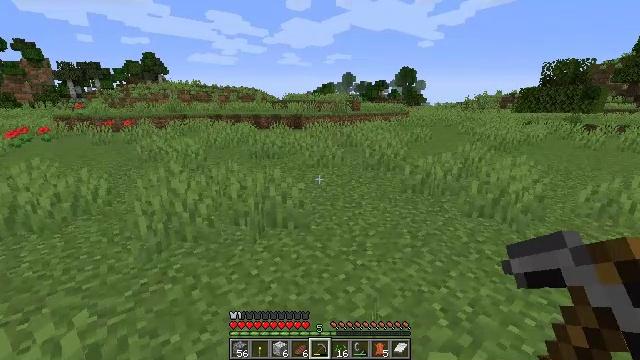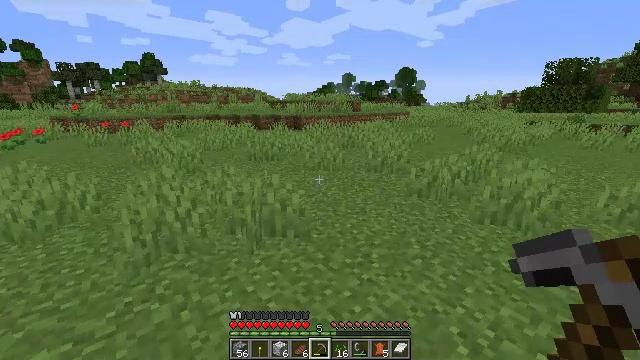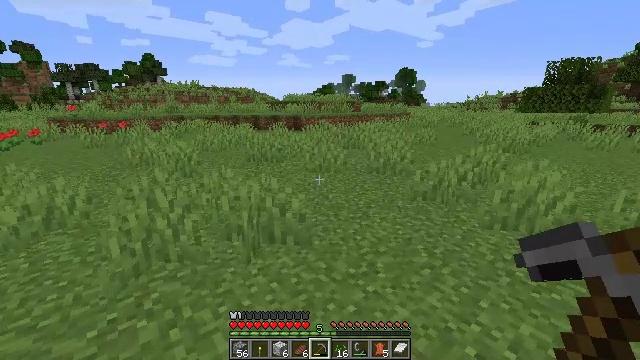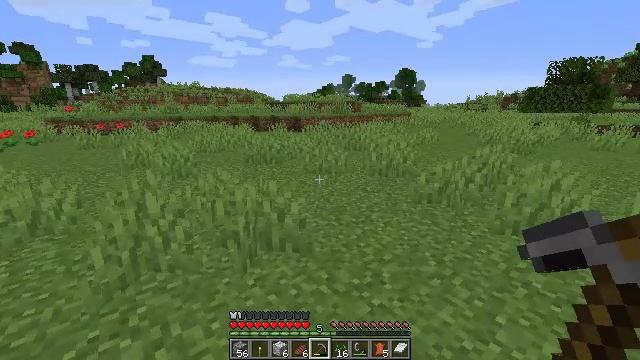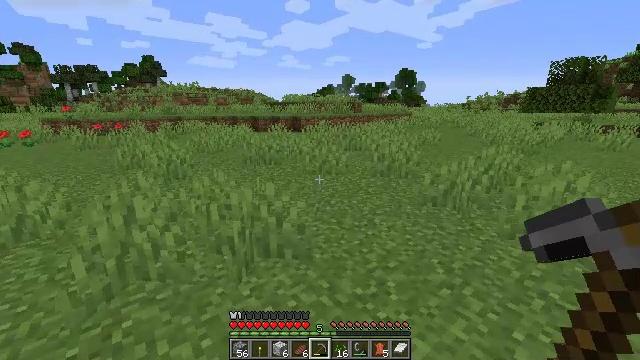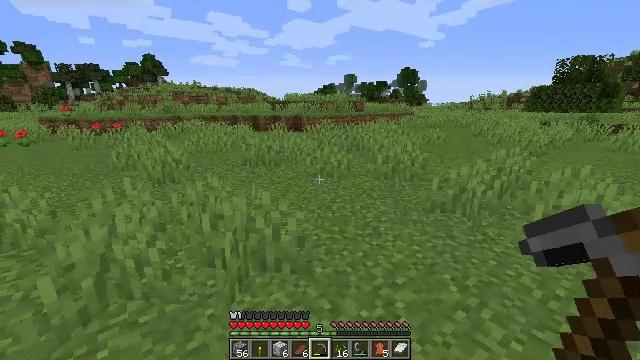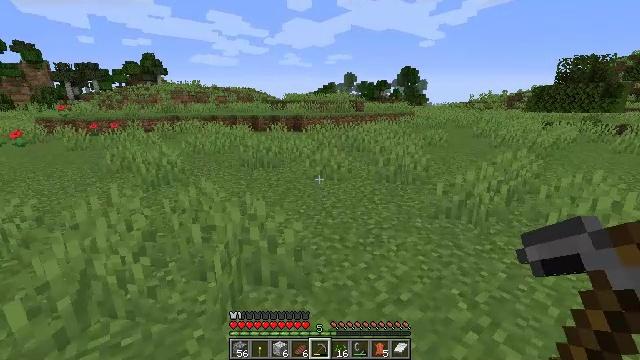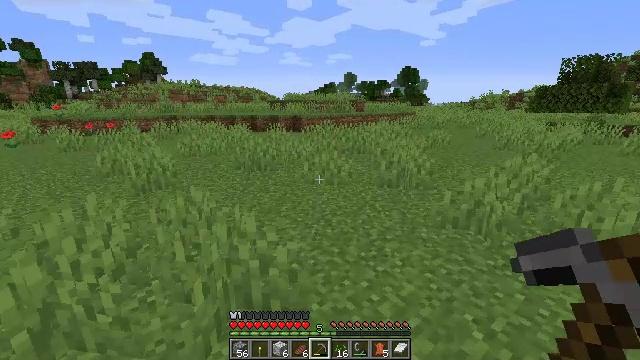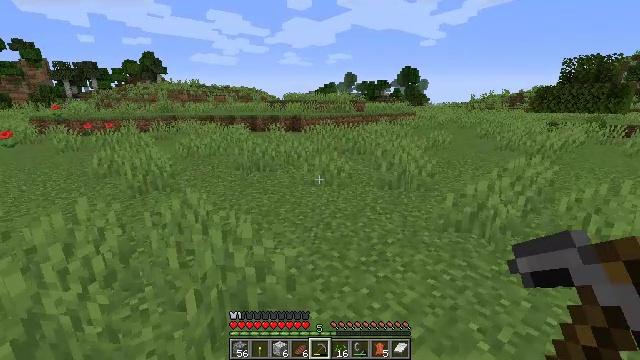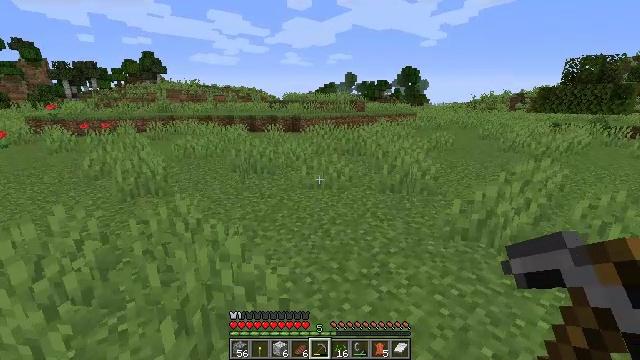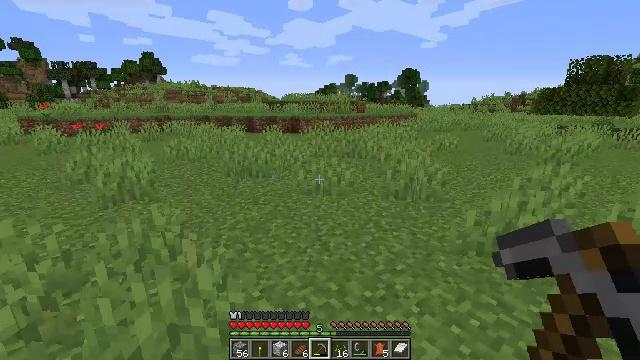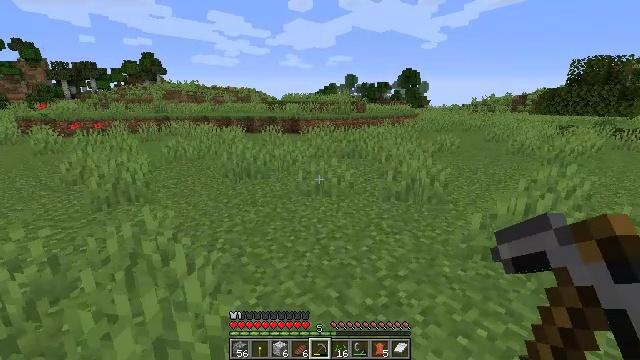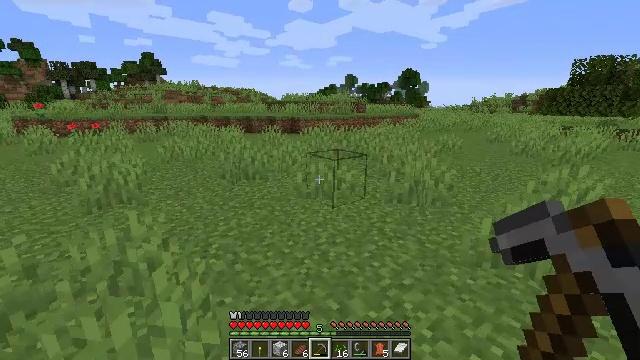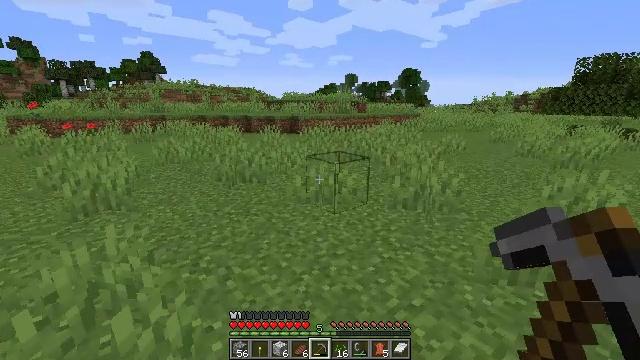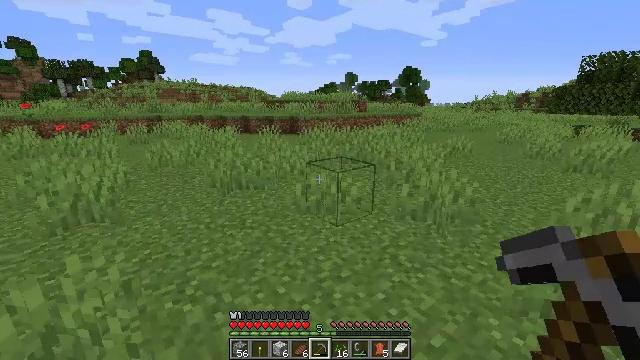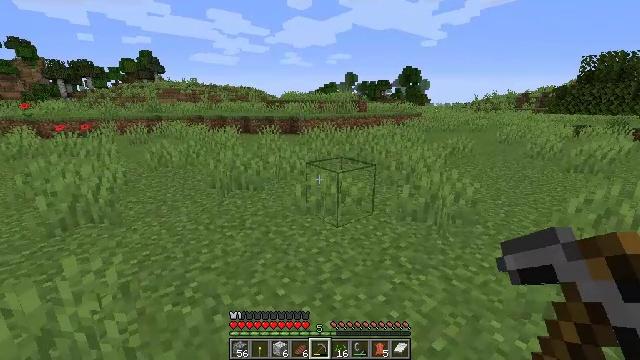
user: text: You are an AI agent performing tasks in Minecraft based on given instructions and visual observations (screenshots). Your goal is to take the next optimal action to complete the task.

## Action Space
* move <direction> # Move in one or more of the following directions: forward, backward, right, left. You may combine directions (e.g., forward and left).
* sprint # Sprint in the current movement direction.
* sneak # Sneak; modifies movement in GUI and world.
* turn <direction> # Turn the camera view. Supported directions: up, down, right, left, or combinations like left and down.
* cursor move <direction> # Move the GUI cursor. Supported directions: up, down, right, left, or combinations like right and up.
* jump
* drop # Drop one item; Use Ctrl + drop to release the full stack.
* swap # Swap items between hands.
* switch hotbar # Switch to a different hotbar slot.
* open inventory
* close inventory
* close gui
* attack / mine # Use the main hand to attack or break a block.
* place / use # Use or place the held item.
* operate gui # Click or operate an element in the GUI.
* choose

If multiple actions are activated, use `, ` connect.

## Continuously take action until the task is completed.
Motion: motion action
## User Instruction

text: Gather birch log for crafting.
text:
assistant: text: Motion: move forward
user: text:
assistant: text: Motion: move forward
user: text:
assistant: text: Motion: move forward
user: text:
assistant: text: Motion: move forward
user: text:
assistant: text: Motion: move forward
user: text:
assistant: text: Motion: move forward
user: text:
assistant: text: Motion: move forward
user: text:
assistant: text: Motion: move forward
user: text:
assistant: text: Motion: move forward
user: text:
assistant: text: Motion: move forward
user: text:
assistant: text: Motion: move forward
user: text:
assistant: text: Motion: move forward
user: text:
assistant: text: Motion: move forward
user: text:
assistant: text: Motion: move forward
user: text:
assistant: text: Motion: move forward
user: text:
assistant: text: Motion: move forward
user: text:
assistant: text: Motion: move forward
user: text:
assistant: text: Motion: move forward
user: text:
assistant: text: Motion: move forward
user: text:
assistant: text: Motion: move forward
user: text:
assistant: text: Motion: move forward
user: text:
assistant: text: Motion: move forward
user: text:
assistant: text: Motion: move forward
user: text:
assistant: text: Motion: move forward
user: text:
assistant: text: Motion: move forward
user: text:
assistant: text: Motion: move forward
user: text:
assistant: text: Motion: move forward
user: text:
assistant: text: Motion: move forward
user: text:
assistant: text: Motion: move forward
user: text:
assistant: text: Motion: move forward